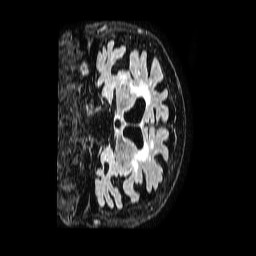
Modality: FLAIR
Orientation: coronal
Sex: female
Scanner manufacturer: philips
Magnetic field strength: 1.5 T
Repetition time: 4.8 s
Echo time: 0.3 s